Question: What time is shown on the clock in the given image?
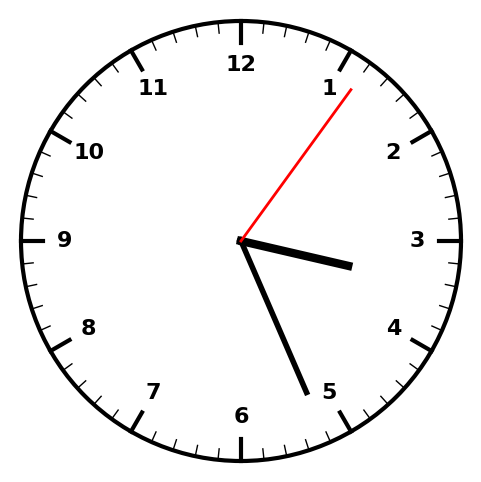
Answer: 03:26:06